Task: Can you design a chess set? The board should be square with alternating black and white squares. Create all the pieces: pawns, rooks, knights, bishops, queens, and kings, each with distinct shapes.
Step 5493:
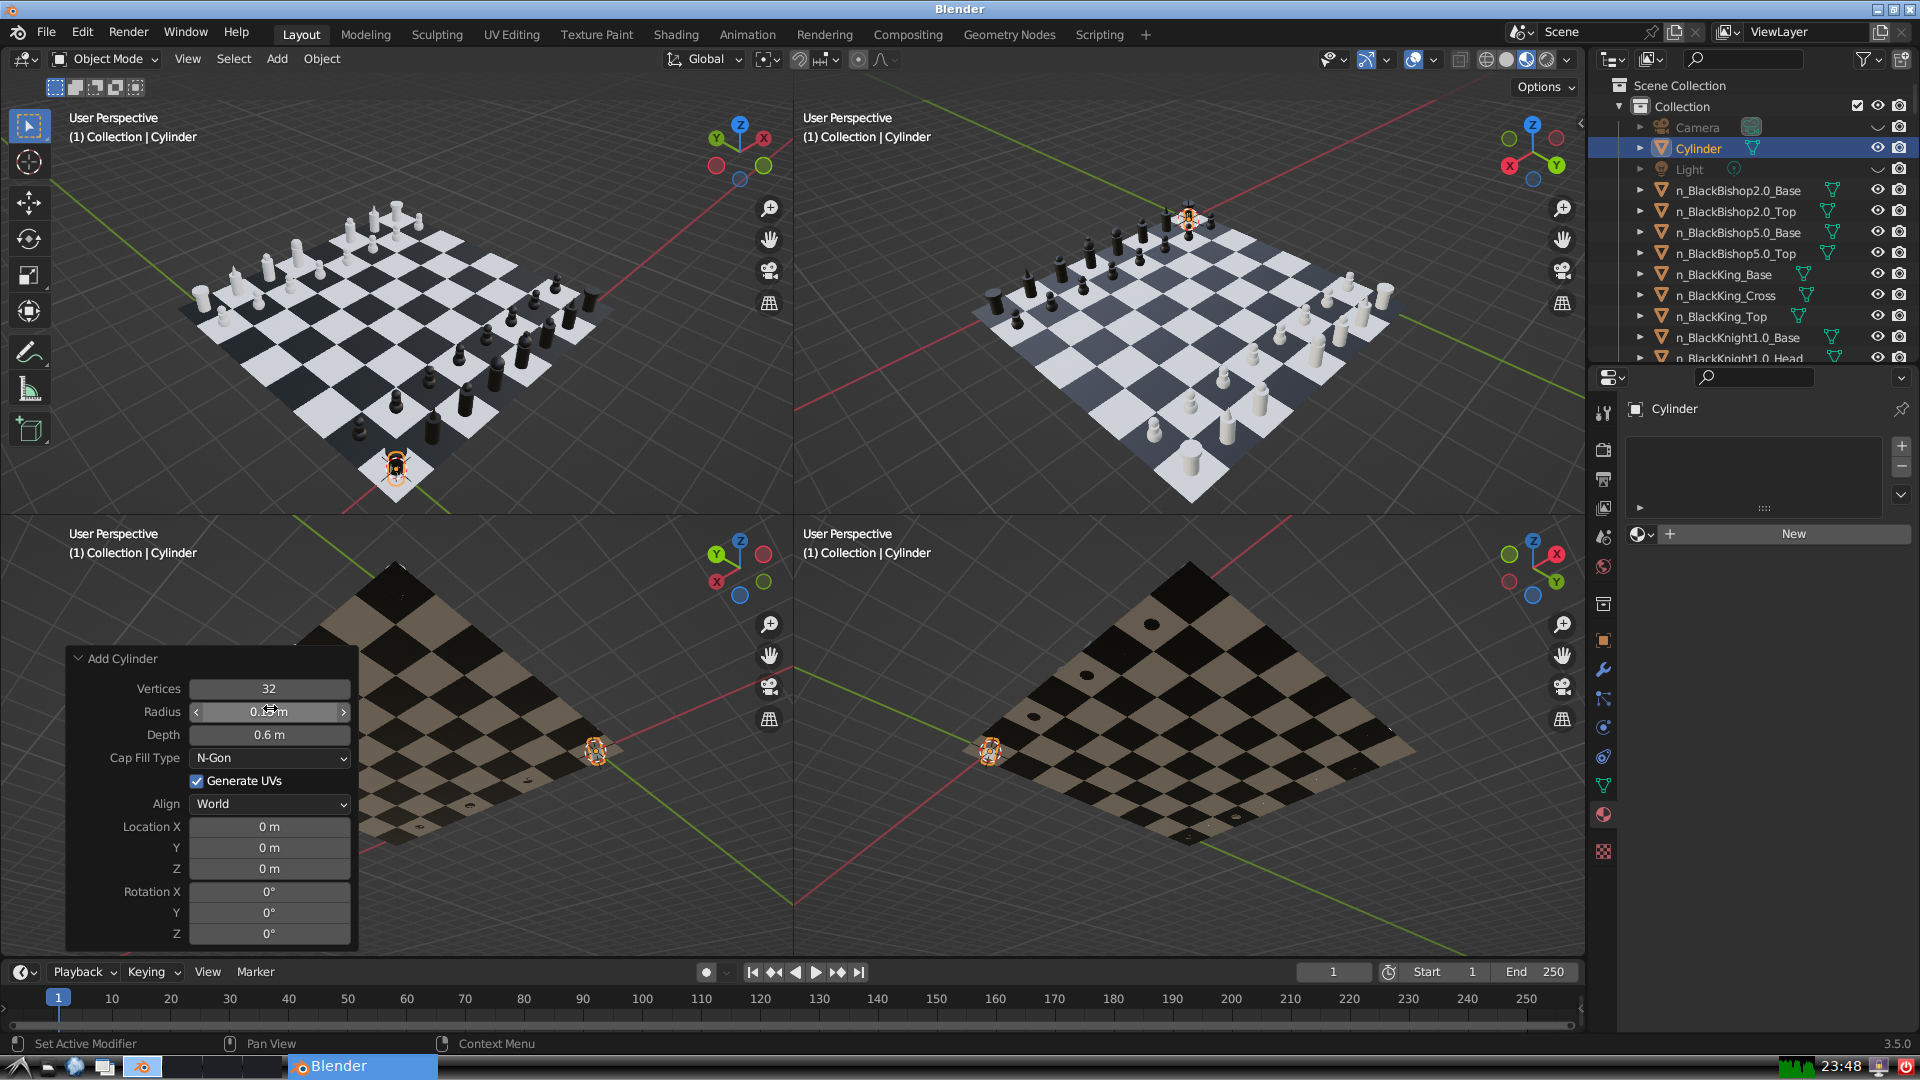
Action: {"mouse_move": [960, 540]}